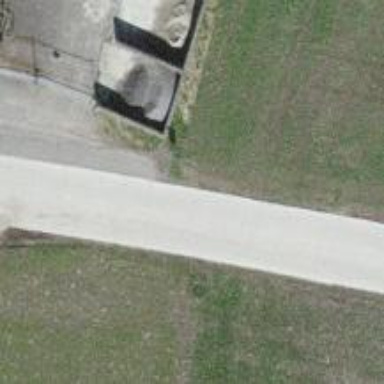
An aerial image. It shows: Unclassified road with concrete surface.